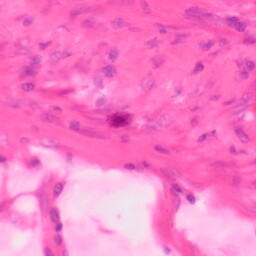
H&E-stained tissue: Colon